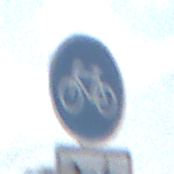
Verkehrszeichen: Radweg
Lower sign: MehrspurigeFahrzeugeFrei9
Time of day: Midday
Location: Outdoor (Nature)
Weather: PartlyCloudy
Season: NotSpecified
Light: Natural